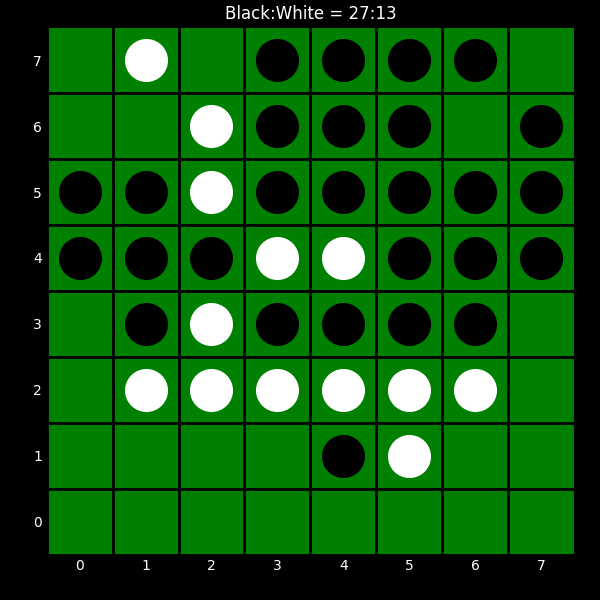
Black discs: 27
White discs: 13